Question: I have a form with many custom firemonkey components where each contain multiple bitmaps (loaded from PNG image files). Every time the form is saved, the binary data of the PNG images change in the FMX file!
This messes up my version control log (SVN), as changing just one property in the form results in thousands of changed lines.
Is there any way I can avoid this?
See screen shot from SVN diff here: :

When the form was saved, the DotInlay.PNG image was not changed by me, and not even the control that contained the image had any changes .
From the comments, this is a bug in Delphi, so I created a new QP report:
<URL>
Vote for it if you find it should be solved.
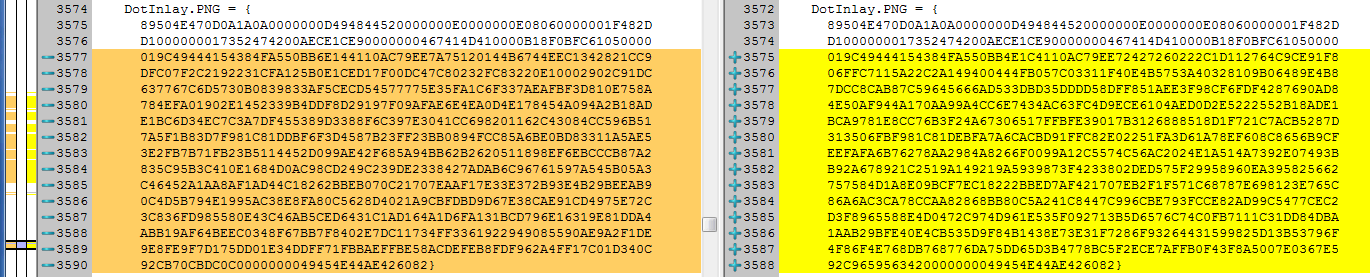
Answer: The IDE is just like that. One of the perils of putting binary resources into a .dfm/.fmx files. I don't believe that there is anything that you can do. Only Embarcadero can change their IDE.
What you have to do with .dfm/.fmx file and source control is to review carefully every commit and revert unintended changes. You need to do that no matter what because the IDE does have a habit of changing things that should not be changed. Even for non-binary resources.
My recommendation though is that you don't put images in .dfm/.fmx files. Keep them in resources. That way you can put the image file into the revision control and have it linked as a resource to your executable. You'll need to do more work in your code to load up the resource at runtime, but you can wrap that in helper methods if needed and each image load should be reduced to a one-liner.
The real benefit of this approach is that you exert better change control over your binary assets.